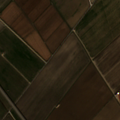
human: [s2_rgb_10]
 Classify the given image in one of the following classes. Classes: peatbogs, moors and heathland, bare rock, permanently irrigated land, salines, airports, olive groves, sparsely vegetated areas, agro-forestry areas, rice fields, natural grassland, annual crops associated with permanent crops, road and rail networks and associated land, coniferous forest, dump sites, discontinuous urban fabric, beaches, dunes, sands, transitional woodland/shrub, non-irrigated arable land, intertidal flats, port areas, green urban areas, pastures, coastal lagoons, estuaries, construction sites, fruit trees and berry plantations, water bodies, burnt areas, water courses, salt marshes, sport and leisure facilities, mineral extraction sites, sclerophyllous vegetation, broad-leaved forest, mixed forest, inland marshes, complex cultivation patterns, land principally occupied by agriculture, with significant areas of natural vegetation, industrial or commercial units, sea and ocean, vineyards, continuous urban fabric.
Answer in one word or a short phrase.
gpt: permanently irrigated land, rice fields